Field crop: maize
Growth stage: 2
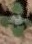
Species: chenopodium